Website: crate-barrel
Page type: address-validator
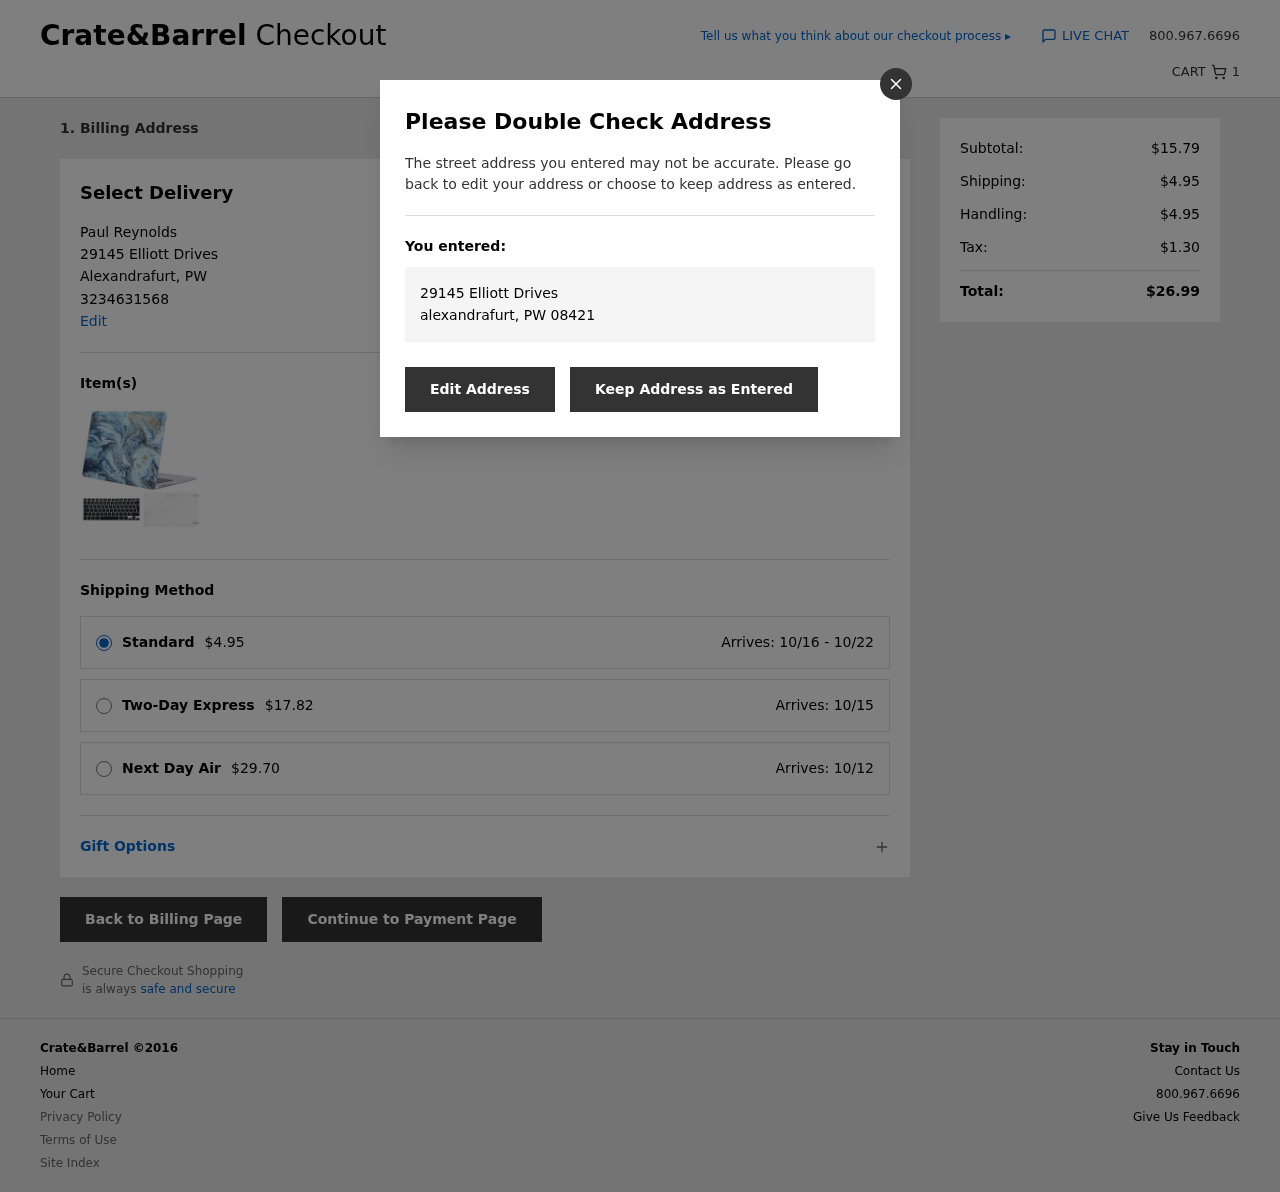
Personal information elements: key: PII_CITY
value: Alexandrafurt
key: PII_FULLNAME
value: Paul Reynolds
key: PII_PHONE
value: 3234631568
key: PII_STATE_ABBR
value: PW
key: PII_STREET
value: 29145 Elliott Drives
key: PII_STREET2
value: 29145 Elliott Drives
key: PII_CITY2
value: alexandrafurt
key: PII_STATE_ABBR2
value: PW
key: PII_POSTCODE2
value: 08421
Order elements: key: ORDER_NUM_ITEMS
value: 1
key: ORDER_SHIPPING_COST
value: $4.95
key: ORDER_SHIPPING_DATE
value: Arrives: 10/16 - 10/22
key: ORDER_SHIPPING_EXPRESS
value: $17.82
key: ORDER_DELIVERY_DATE_EXPRESS
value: Arrives: 10/15
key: ORDER_SHIPPING_NEXTDAY
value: $29.70
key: ORDER_DELIVERY_DATE_NEXTDAY
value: Arrives: 10/12
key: ORDER_SUBTOTAL
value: $15.79
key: ORDER_HANDLING
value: $4.95
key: ORDER_TAX
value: $1.30
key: ORDER_TOTAL
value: $26.99